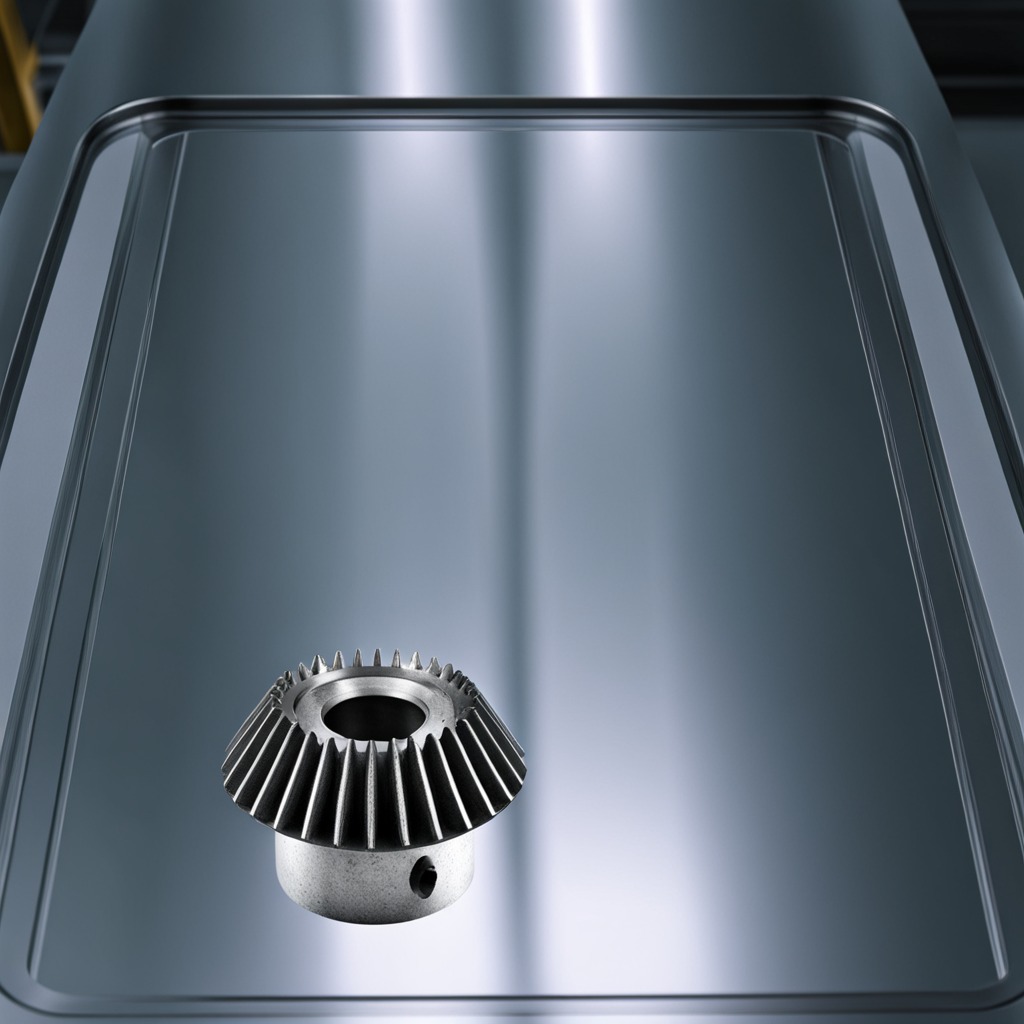
A steel gear with teeth is lying on a metal table in a machine shop under fluorescent lights.